Question: Currently i'm trying to develop a mobile app for the Android devices (using Appcelerator).
There are alot of Android devices out there with different screen resolutions. So i basically want the app to look the same on every Android device.
So suppose i have a background image in the center of the screen. Which is (in pixels) 550x300.
I just tried to set the width and height of the imageviews to (density independent pixels). So in my case to: '332dp' x '226dp'.
I tested this first on an 'HTC One X'. In there the image in nicely centered and i have a small space left on the left and right side to the edge of the screen.
Then i tested it on a slightly older device, the 'HTC Desire Z'. In there the image width is a little bit more than the actual width of the screen. (example screen. The blue square represents the image)

So that means setting the width and height as isn't a good choice either for images.
What would be a good way to set the image width and height so that it looks the same on both phones. i.e., so that they both have a small white spaces on the other edges of the image left (like i have now in the HTC One X)??
Any advice on this matter?
Thanks for the info so far. Some of you posted links to resources etc and made some suggestions. I'll try to work them out in the next few days, so i might take a couple of days before i accept an answer. In the mean time, any ideas suggestions are welcome.
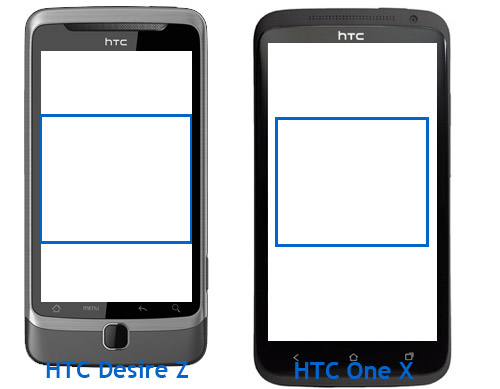
Answer: Use the various drawable folders, i.e. drawable, drawable-large, drawable-xlarge to store your image assets for your background in various sizes. Review <URL> for more information.
Also refer to <URL> for helpful information.